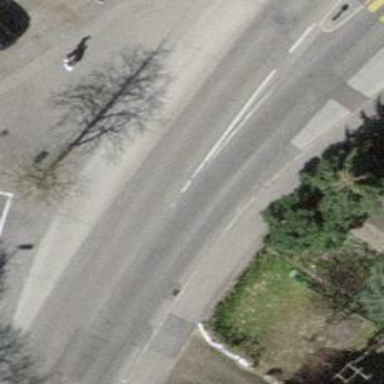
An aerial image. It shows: Bus stop with designated stop position for public transport.